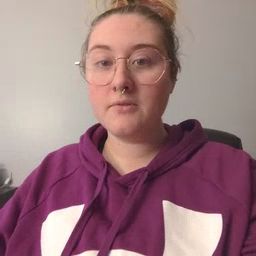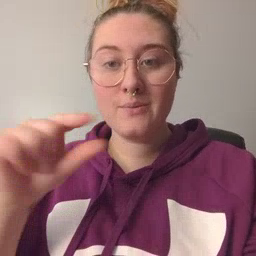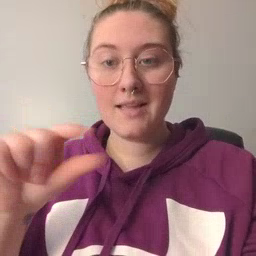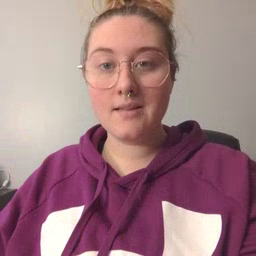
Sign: green